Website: walmart
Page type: customer-info-address
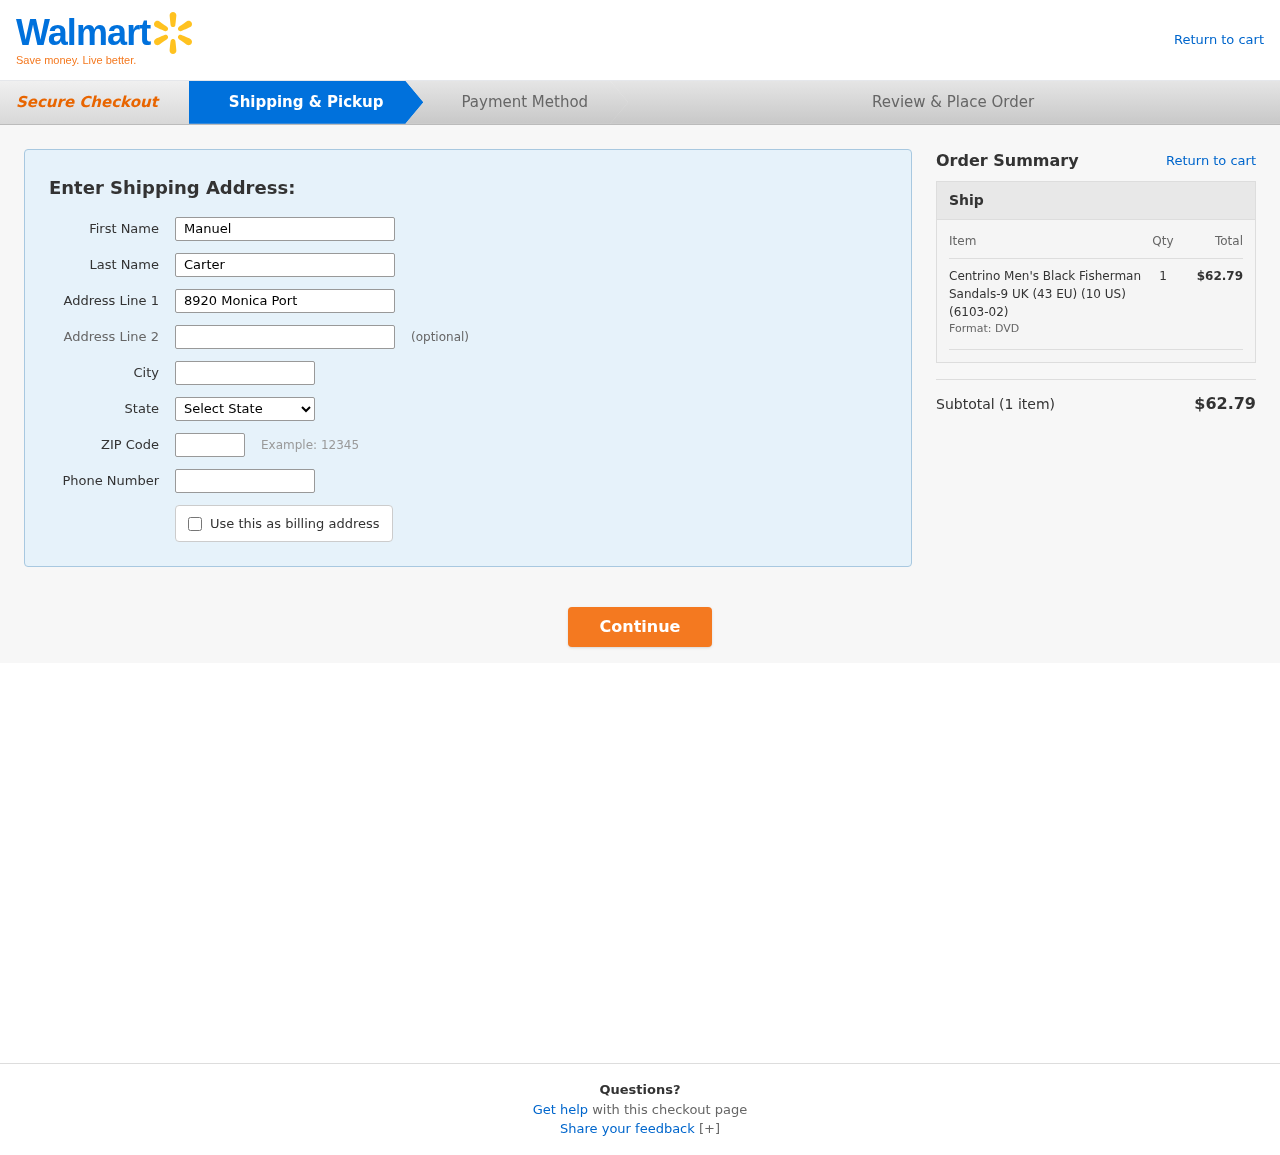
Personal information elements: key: PII_CITY
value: Danielland
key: PII_FIRSTNAME
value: Manuel
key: PII_LASTNAME
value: Carter
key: PII_PHONE
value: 4675813666
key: PII_POSTCODE
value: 86487
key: PII_STATE
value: Massachusetts
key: PII_STREET
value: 8920 Monica Port
Product elements: key: PRODUCT1_NAME
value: Centrino Men's Black Fisherman Sandals-9 UK (43 EU) (10 US) (6103-02)
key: PRODUCT1_QUANTITY
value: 1
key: PRODUCT1_LINE_TOTAL
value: $62.79
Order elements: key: ORDER_NUM_ITEMS
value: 1
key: ORDER_SUBTOTAL
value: $62.79